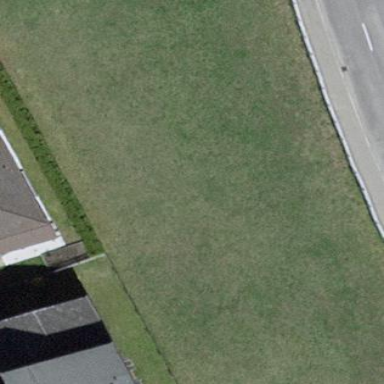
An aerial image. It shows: Open area covered with grass.